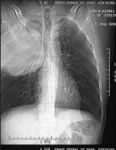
Spiral CT chest showing a large, well-defined soft tissue density mass lesion in the posterior aspect of the right upper hemithorax. The lesion is found to be extending to the chest wall with erosion of right upper ribs.
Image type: radiology (ct)